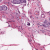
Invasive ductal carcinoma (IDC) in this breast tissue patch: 1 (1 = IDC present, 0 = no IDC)